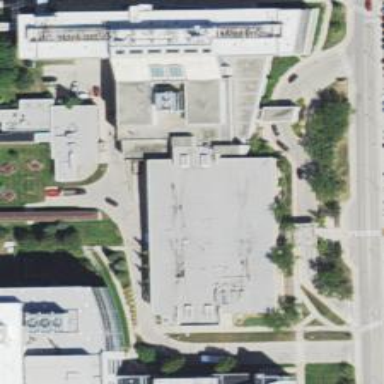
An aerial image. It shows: Hospital building.